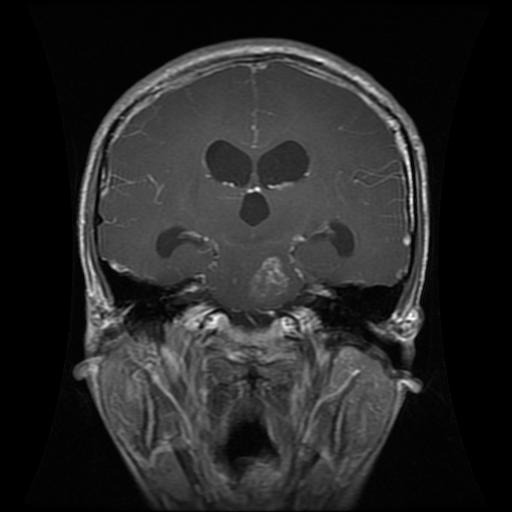
Label: glioma